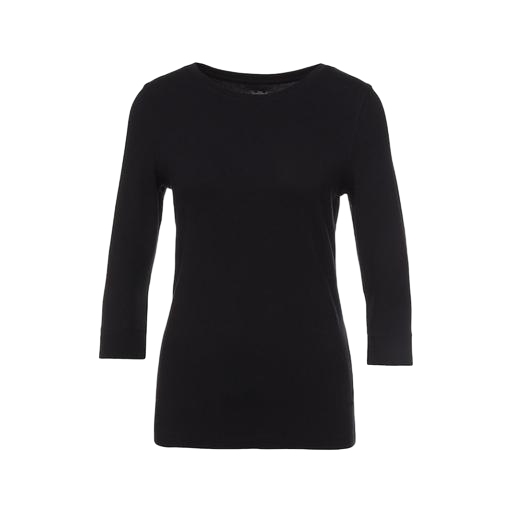
three-quarter sleeved jersey top, black three-quarter-sleeve top only macy, black three-quarter-sleeve scoop-neck t-shirt only macy, white background